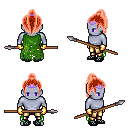
a pixel art fantasy rpg character, male body template, dark elf, purple skin, green tattered cape, gold greaves, red long topknot hairstyle, purple tiara, gold gloves, ghillies, spear, four views (front, back, left, right), 2x2 character sprite sheet, small pixel art, hard edges, no anti-aliasing